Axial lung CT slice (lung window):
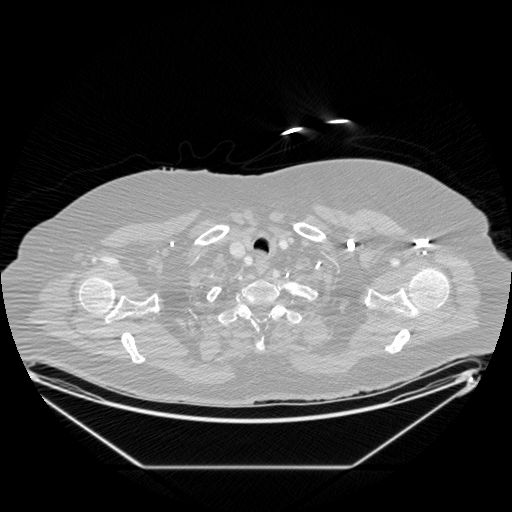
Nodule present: no